Field crop: maize
Growth stage: 2
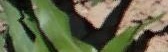
Species: maize